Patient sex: M
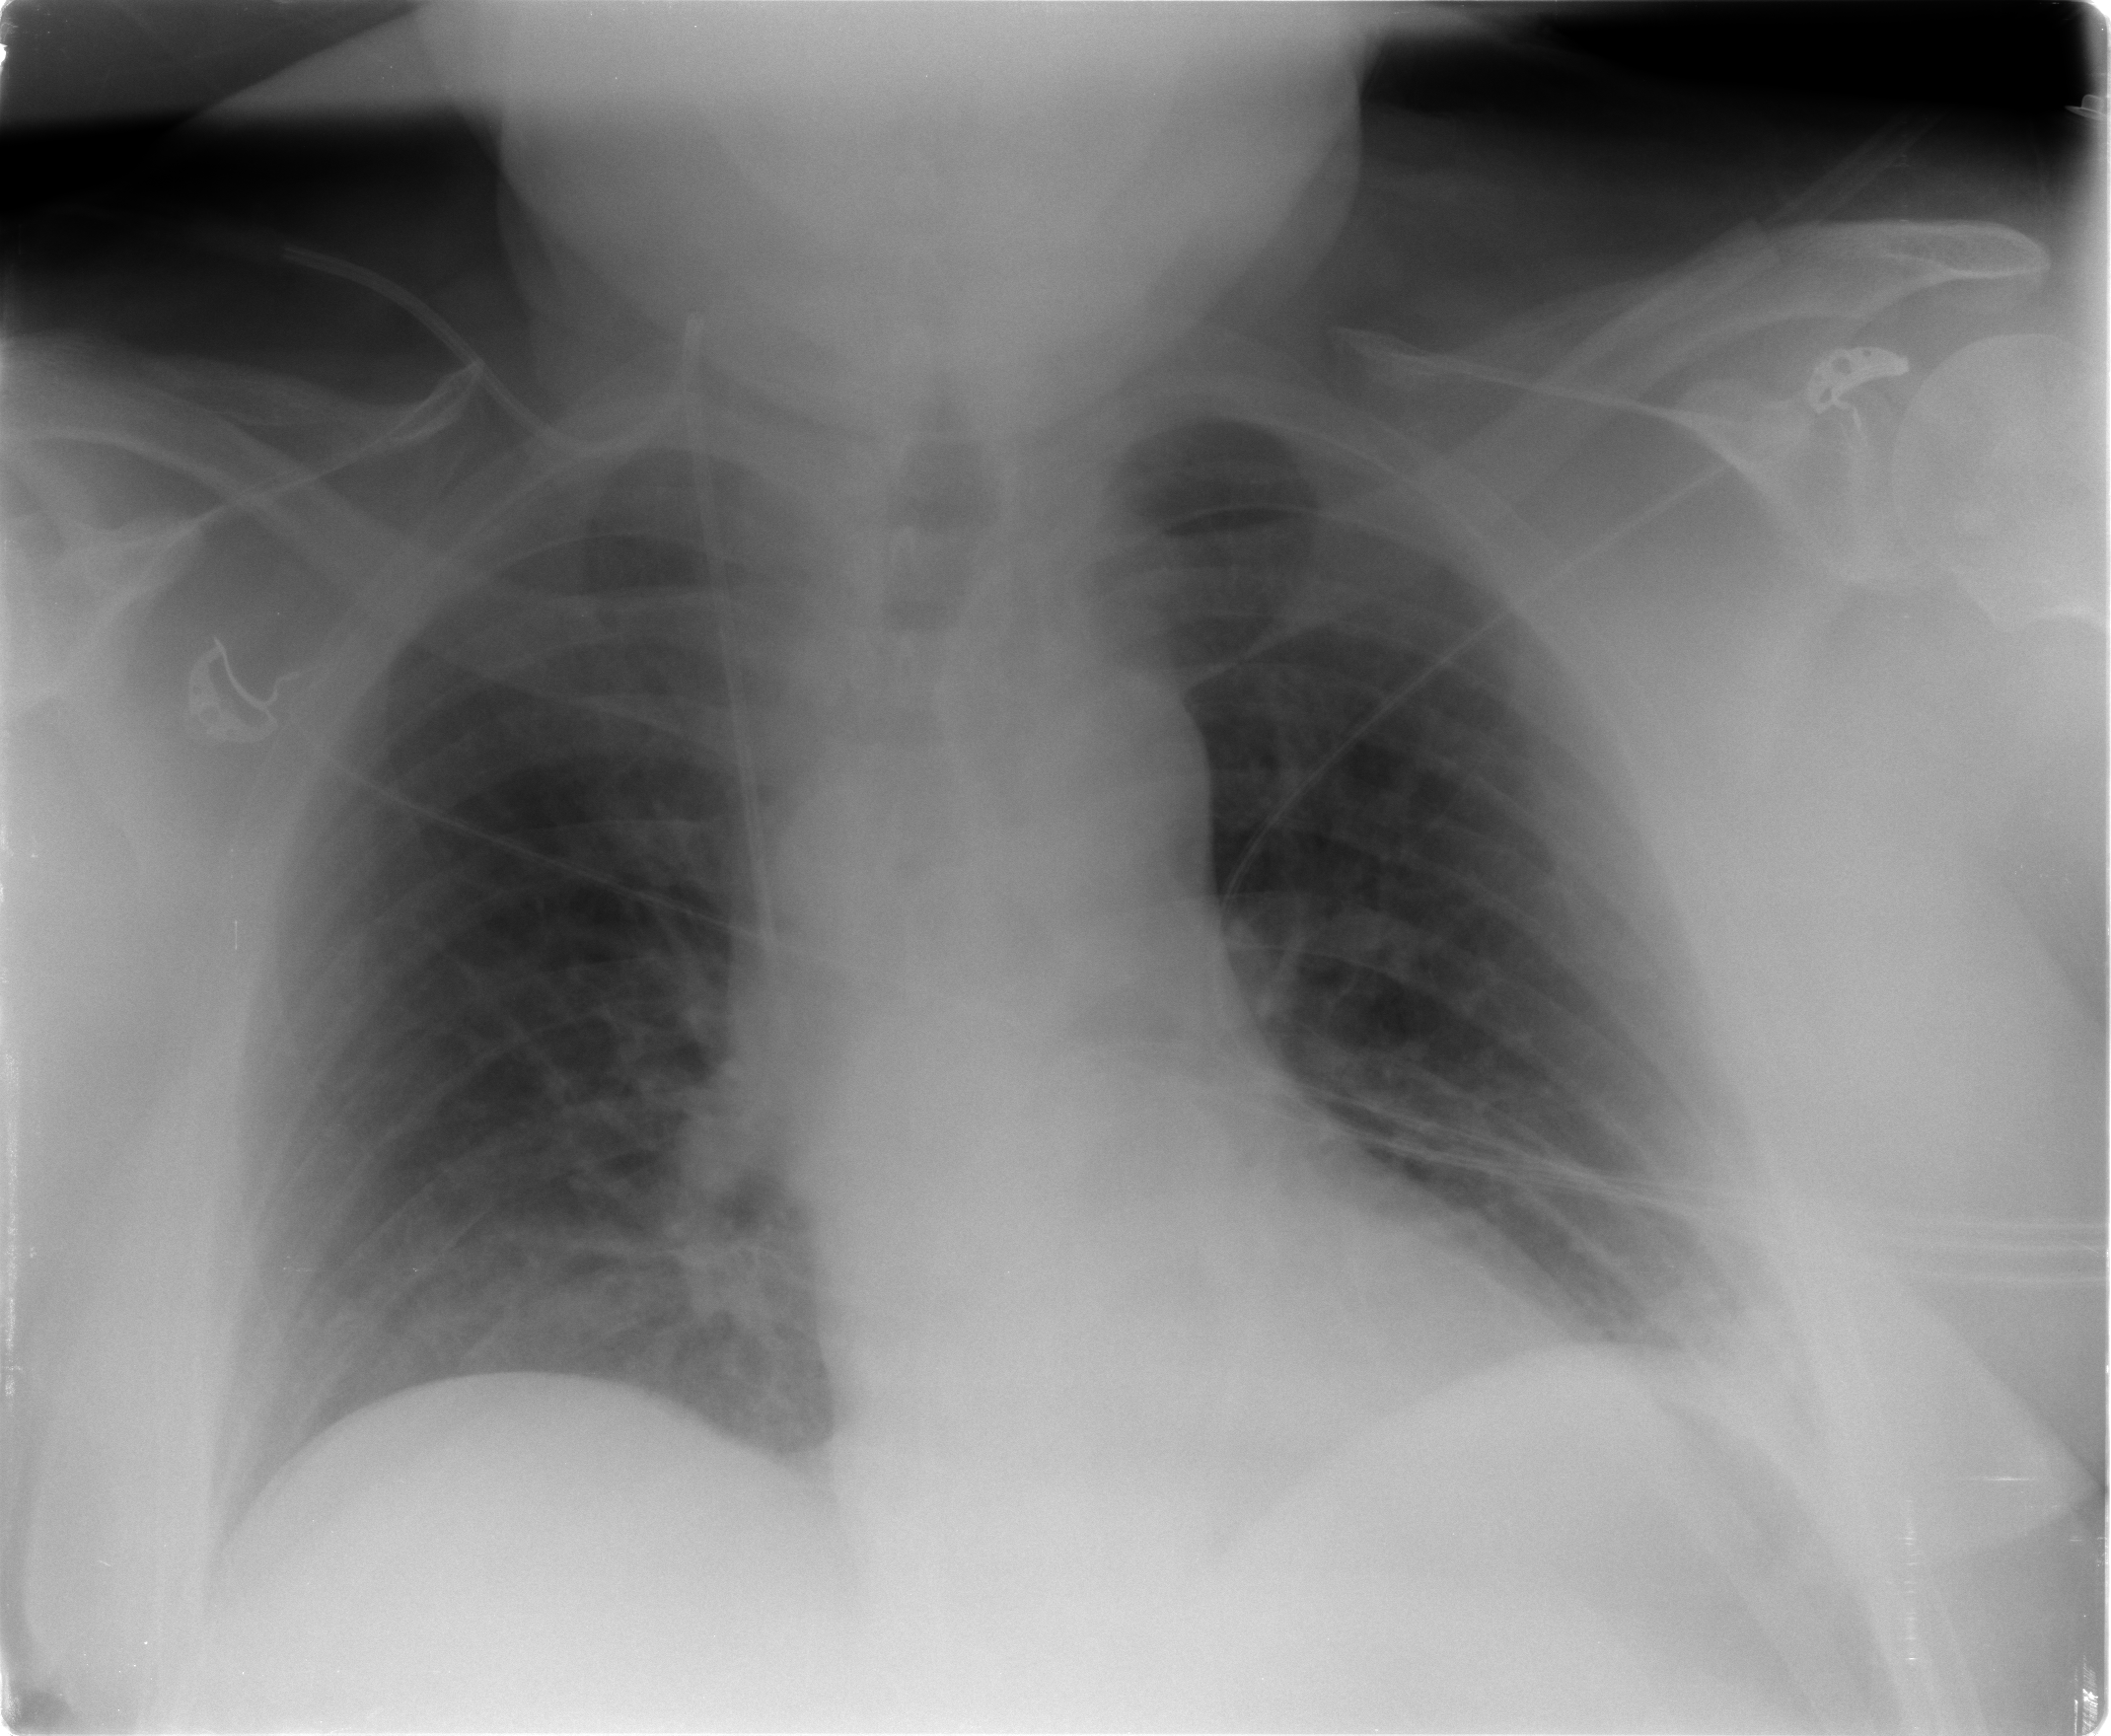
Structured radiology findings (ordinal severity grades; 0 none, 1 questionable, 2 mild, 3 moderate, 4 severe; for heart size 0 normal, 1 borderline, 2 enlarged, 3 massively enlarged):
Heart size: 0
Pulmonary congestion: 0
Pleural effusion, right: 0
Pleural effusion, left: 2
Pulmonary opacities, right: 0
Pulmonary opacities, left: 0
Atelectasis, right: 0
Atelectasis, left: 2